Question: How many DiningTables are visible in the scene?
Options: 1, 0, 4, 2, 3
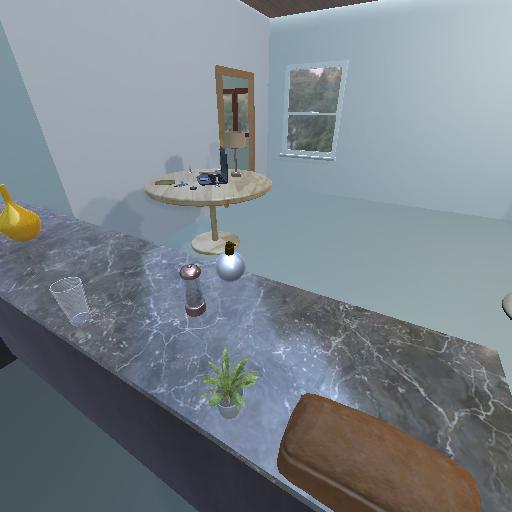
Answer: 1